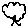
Label: tree